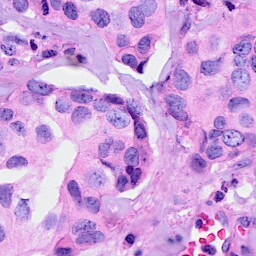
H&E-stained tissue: Breast